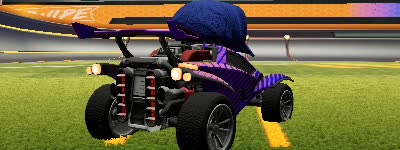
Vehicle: octane